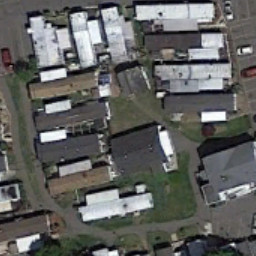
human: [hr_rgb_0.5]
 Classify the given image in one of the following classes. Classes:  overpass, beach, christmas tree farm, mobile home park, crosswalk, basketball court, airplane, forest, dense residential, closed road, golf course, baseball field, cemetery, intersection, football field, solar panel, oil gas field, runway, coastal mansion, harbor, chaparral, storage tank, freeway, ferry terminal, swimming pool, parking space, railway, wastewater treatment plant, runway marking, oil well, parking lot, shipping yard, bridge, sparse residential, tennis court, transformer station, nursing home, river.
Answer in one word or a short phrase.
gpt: mobile home park